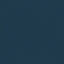
Land use / land cover class: SeaLake